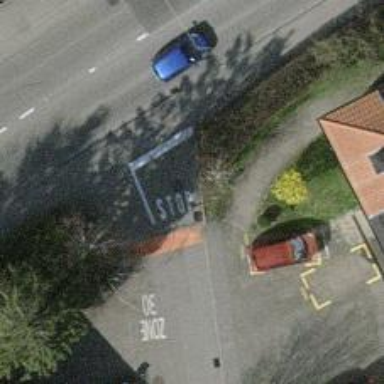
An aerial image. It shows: Unmarked crossing on the road.